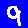
Digit: 9